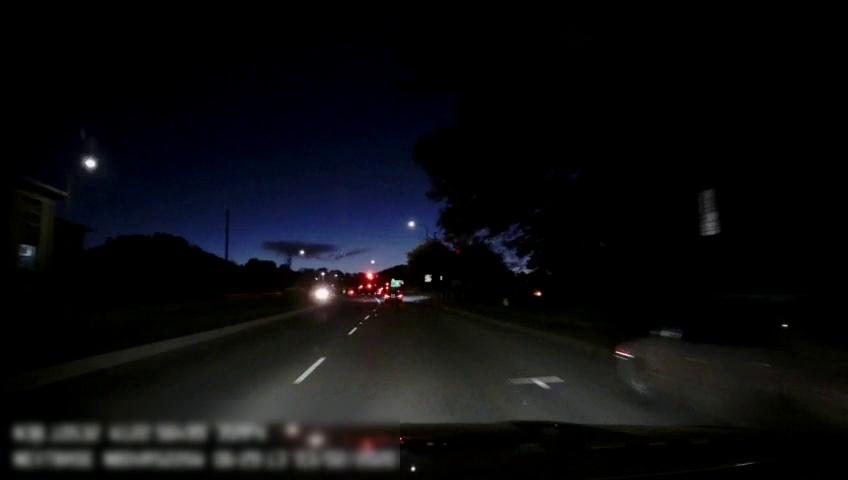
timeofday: Night
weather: Other
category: Drivable Space
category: Vehicles | Car
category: Vehicles | Car
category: Lanes | Current Lane
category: Lanes | Current Lane
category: Traffic | Signs